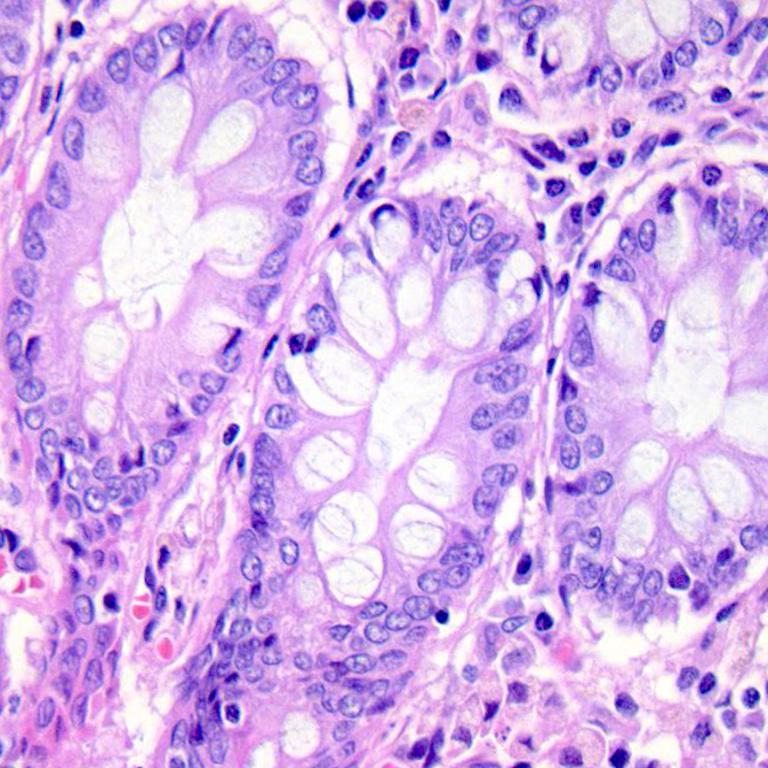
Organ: colon
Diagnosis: benign